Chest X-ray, PA view. Patient: 50 years old, sex M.
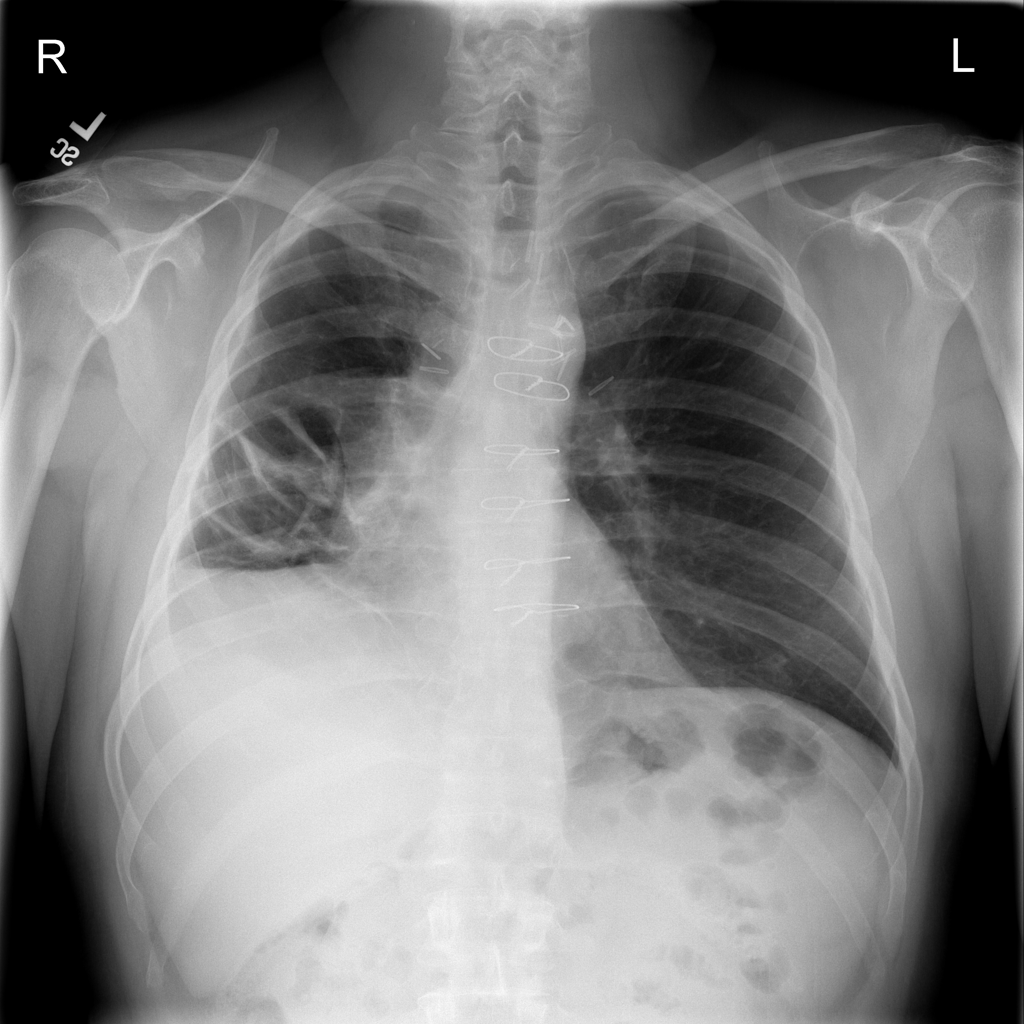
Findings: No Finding